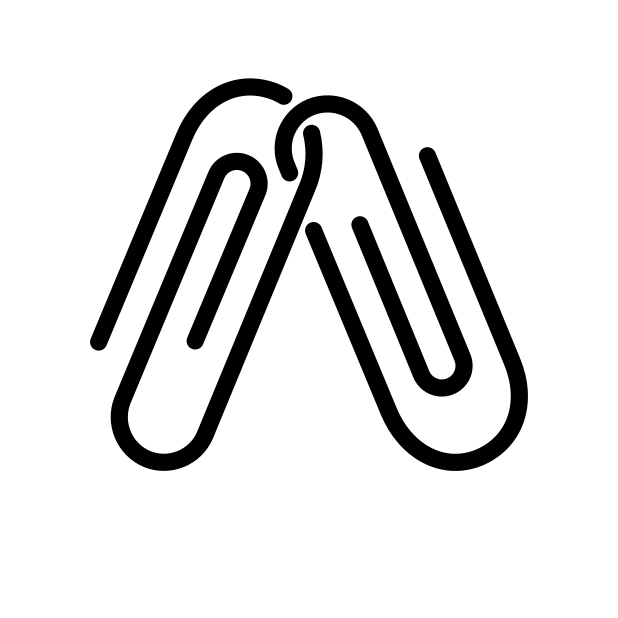
linked paperclips